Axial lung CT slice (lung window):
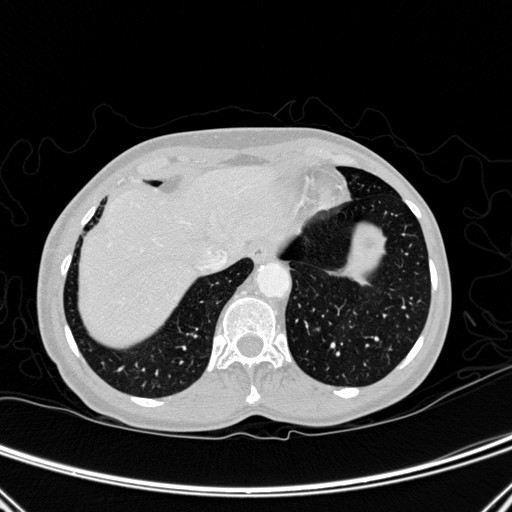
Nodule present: no